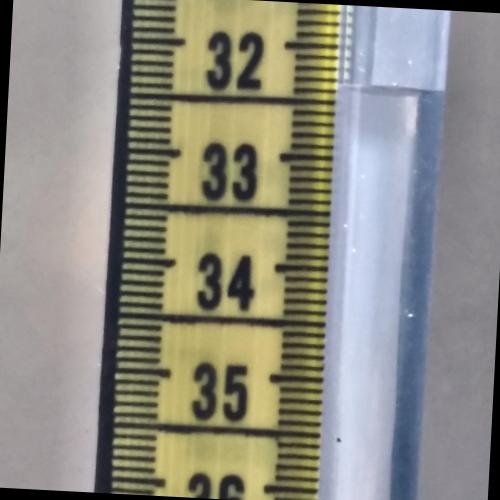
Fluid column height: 32.4 cm